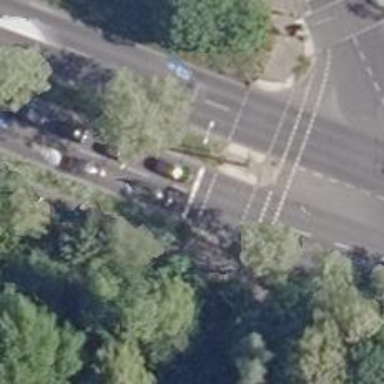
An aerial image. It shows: Road with traffic signals controlling the flow of traffic.